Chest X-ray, AP view. Patient: 68 years old, sex M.
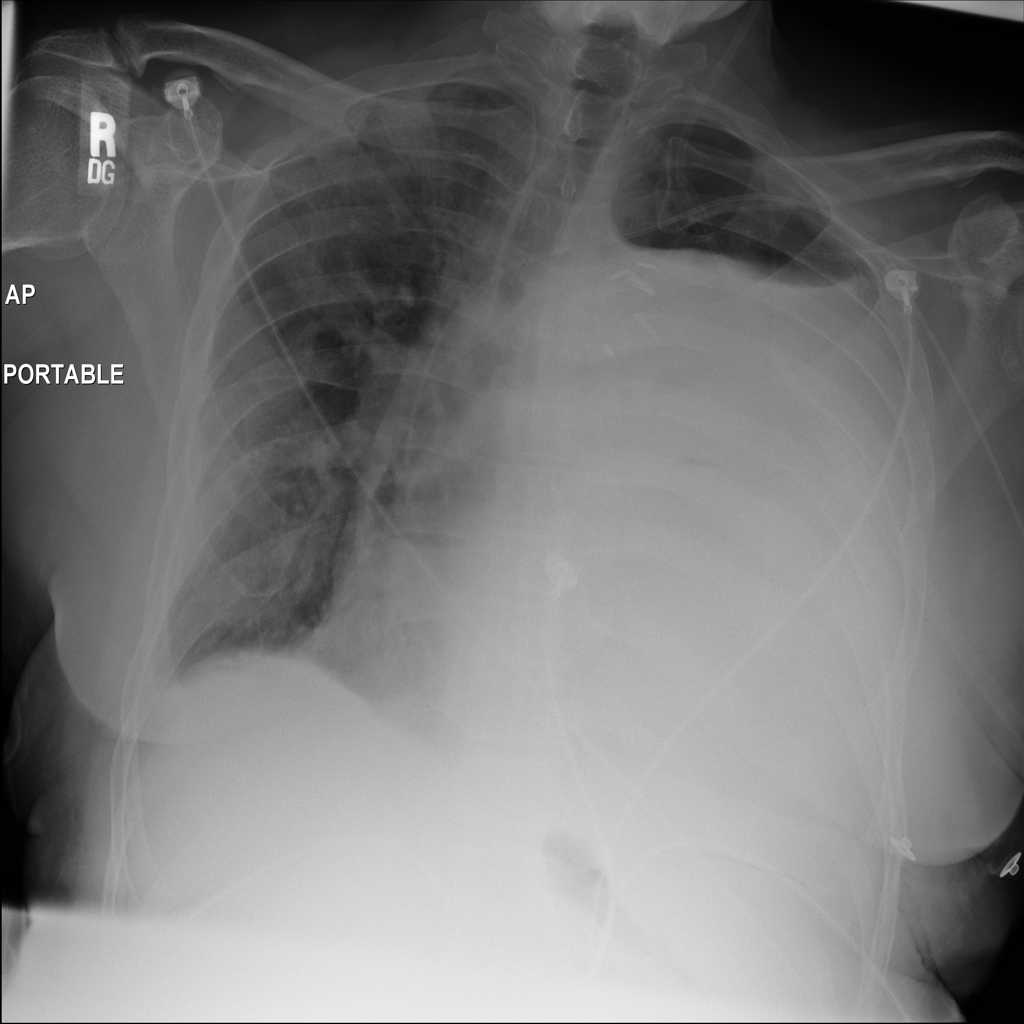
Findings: Effusion, Infiltration